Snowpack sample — Buffalo Mountain, Silverthorne, Colorado, USA (1/25/25, 10:11 AM MST)
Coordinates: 39.6222, -106.1139
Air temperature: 22 °F
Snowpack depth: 110 cm
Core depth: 10 cm
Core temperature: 46.4 °F
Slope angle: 12°, slope face: 102°
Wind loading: high
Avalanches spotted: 0
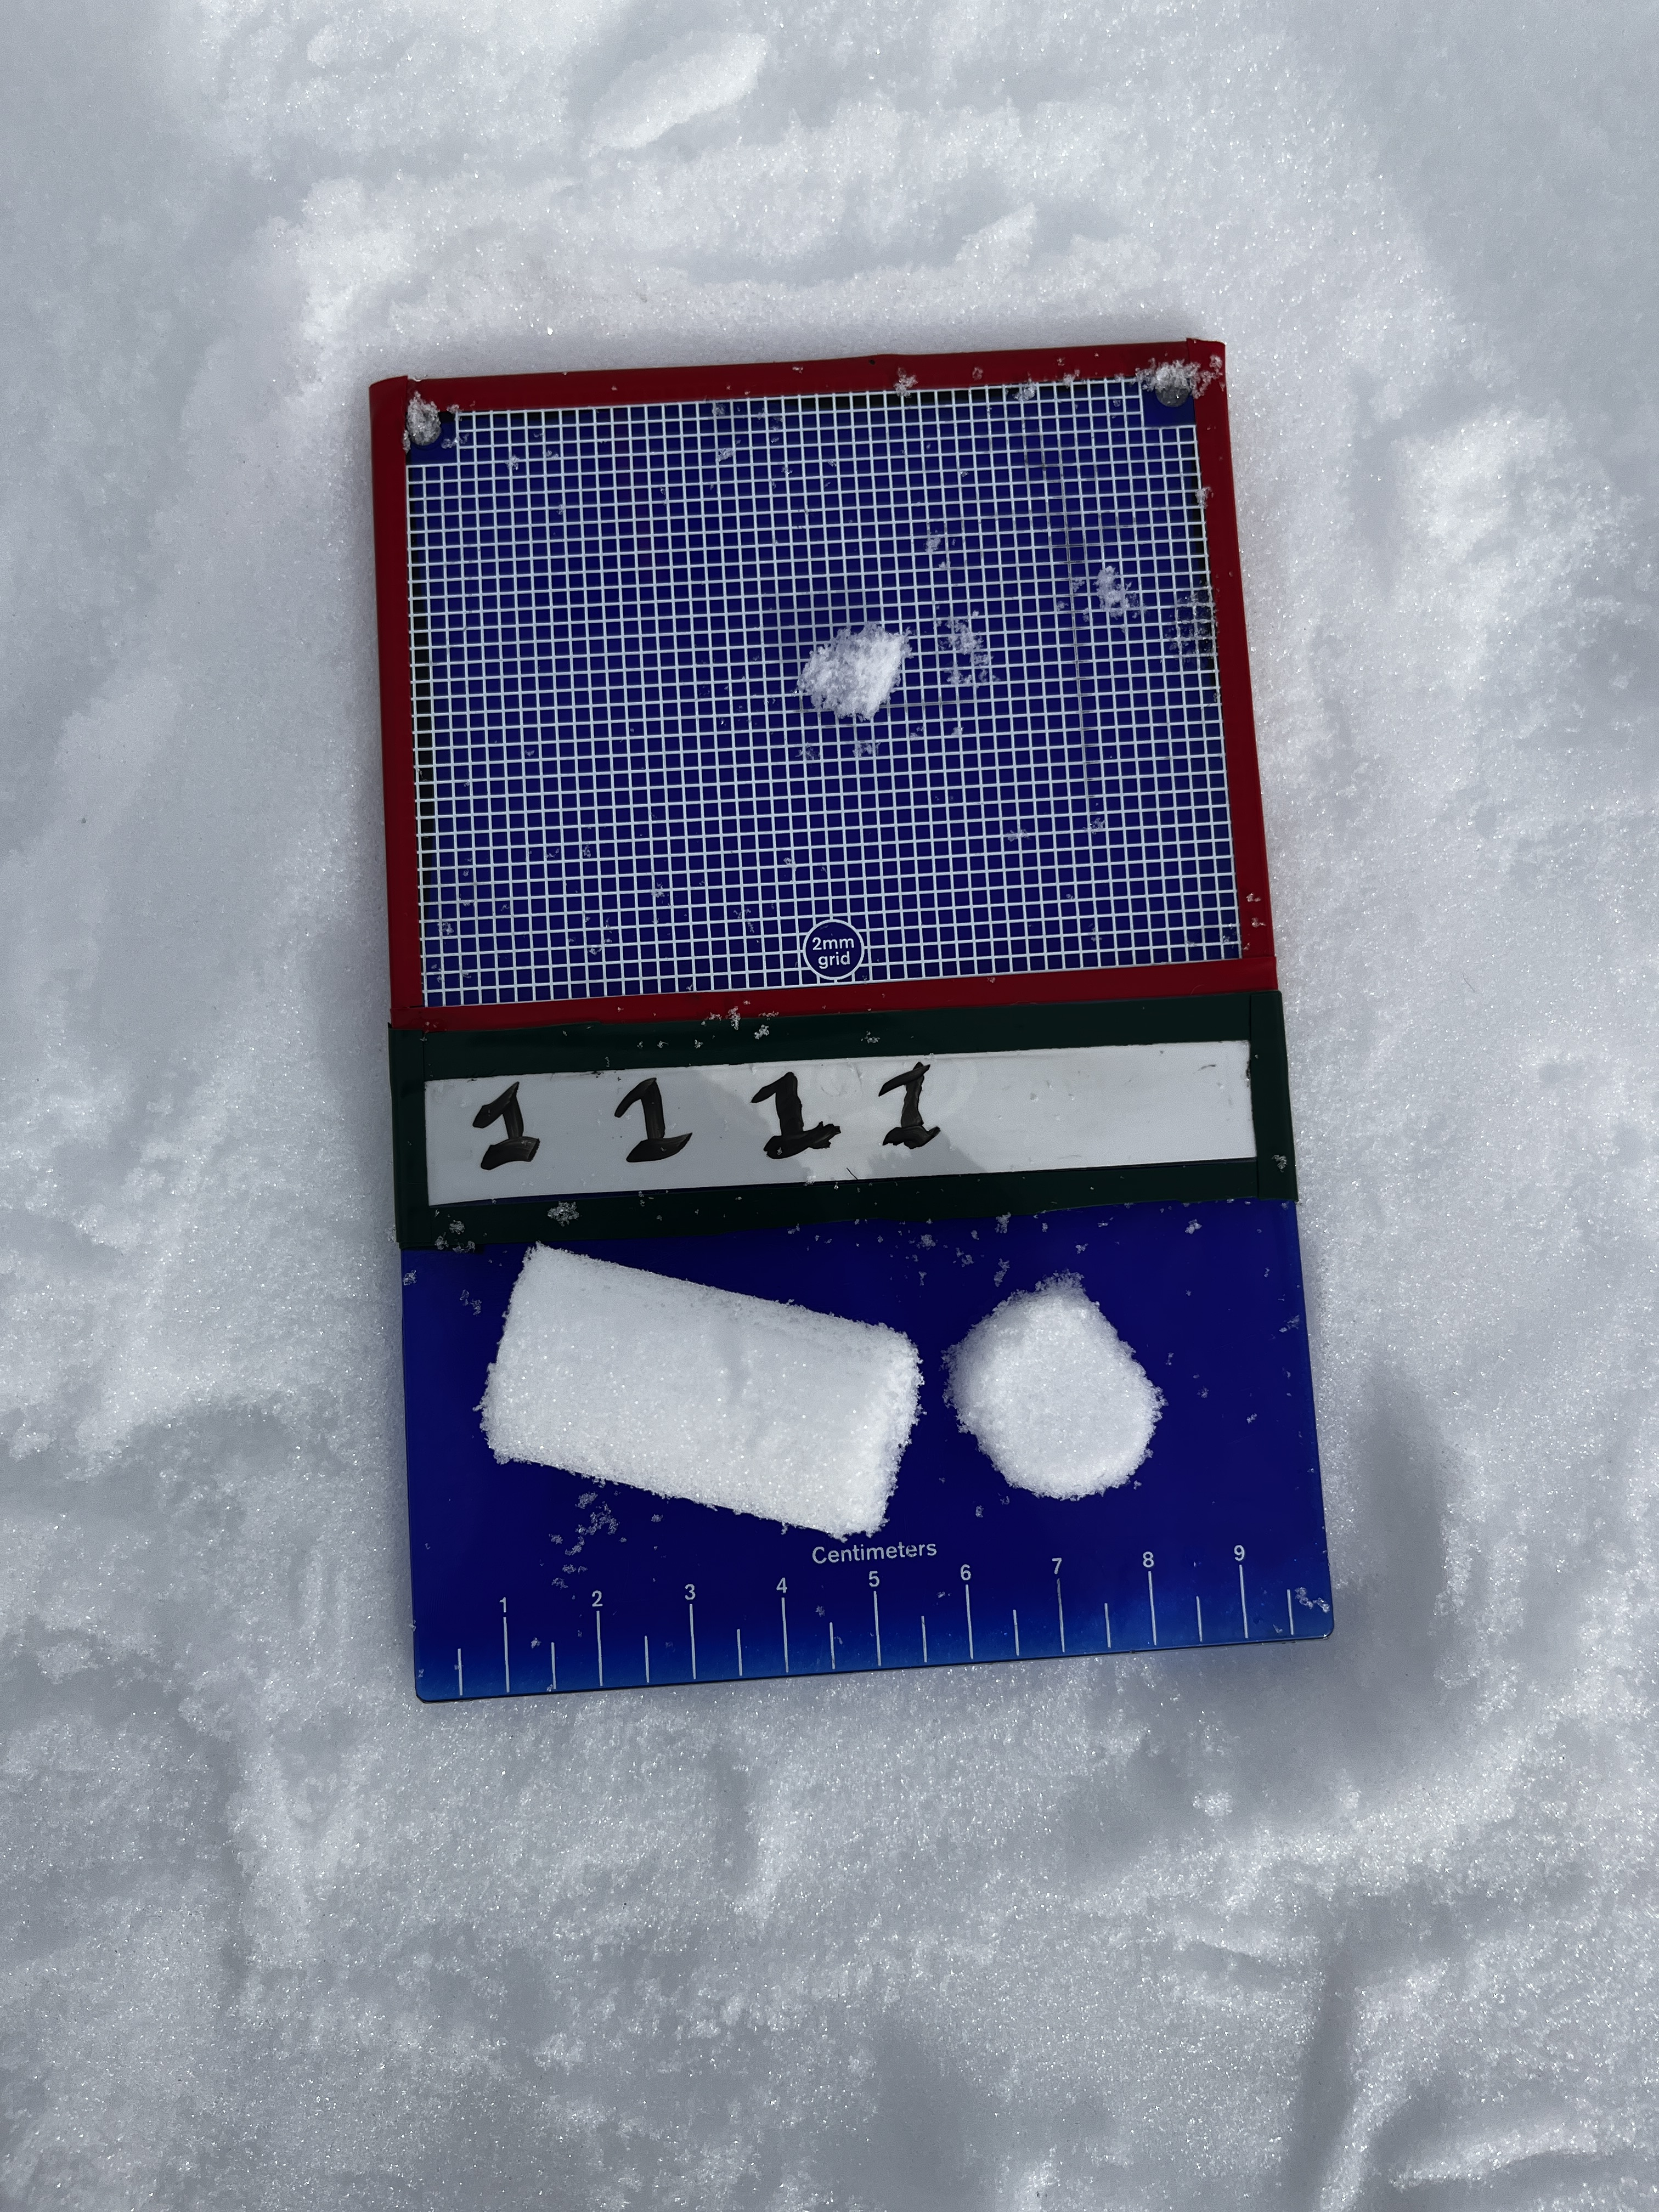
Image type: crystal_card
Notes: No avalanches nearby, collected on the outskirts of a fire break 15 meters from the treeline, on way to Buffalo and Red Mountain